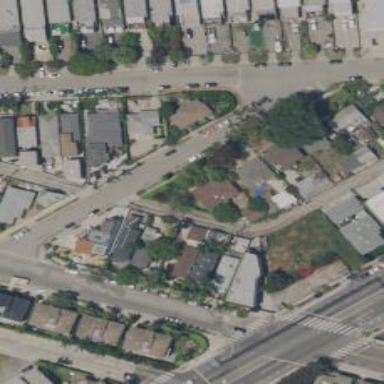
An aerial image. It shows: Residential alleyway.